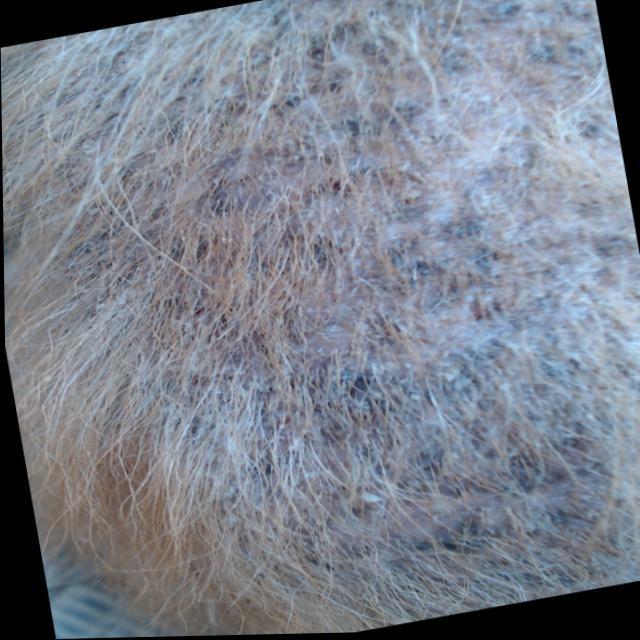
Canine demodicosis (Demodex mange) — caused by Demodex canis mites. Presents with alopecia, follicular papules, pustules, and comedones. Often localized on face and forelimbs.